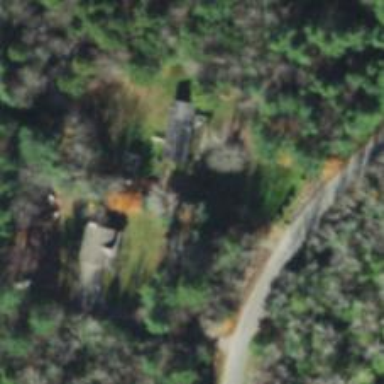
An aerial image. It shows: Driveway.